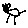
Label: cat